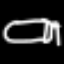
Label: angel